Aerial crown-view tile of a tropical tree (Barro Colorado Island, Panama), acquired 20241216:
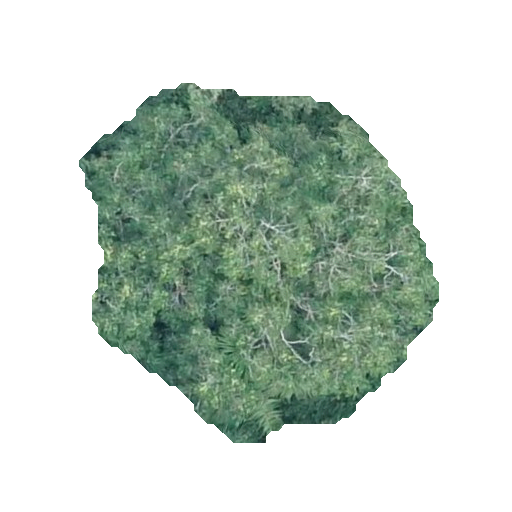
Species: Guatteria lucens
GBIF accepted scientific name: Guatteria lucens
Crown area: 133.69 m²